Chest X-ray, PA view. Patient: 50 years old, sex F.
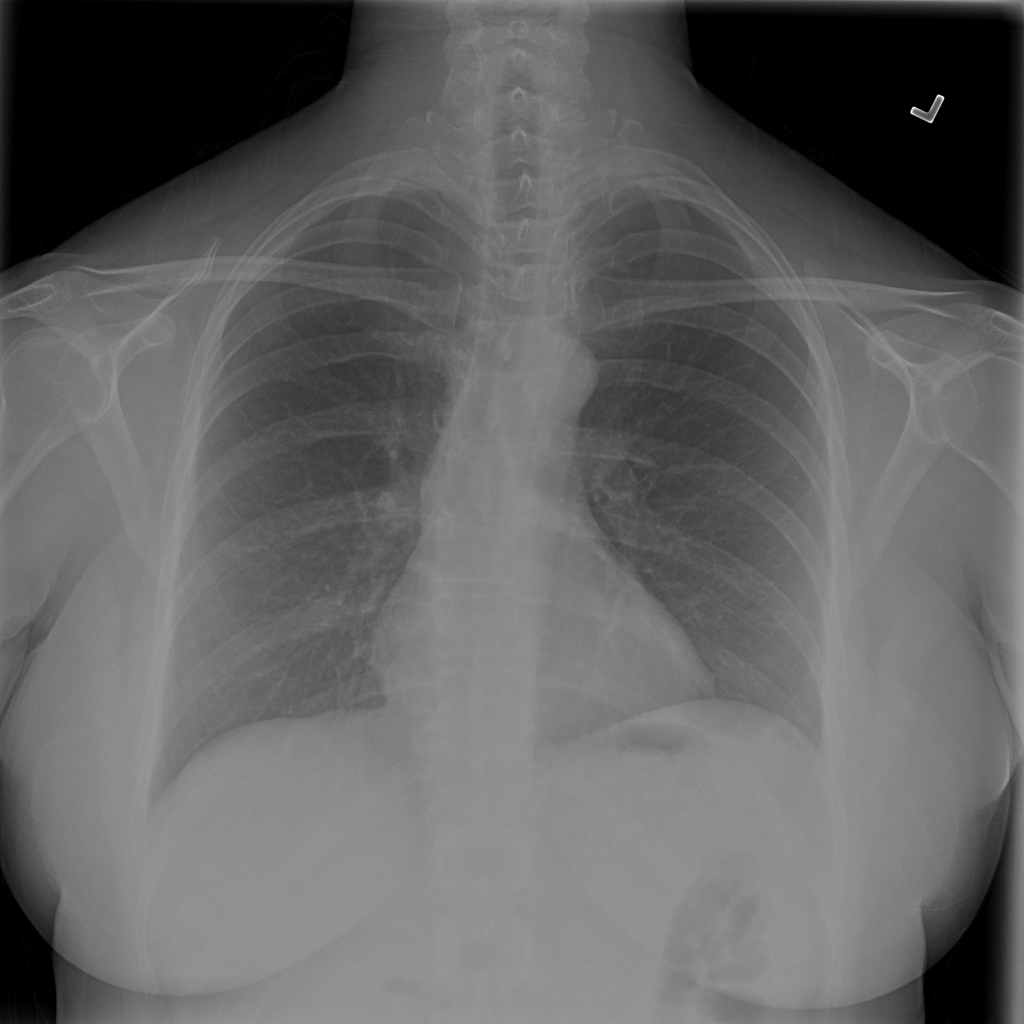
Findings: Pneumothorax